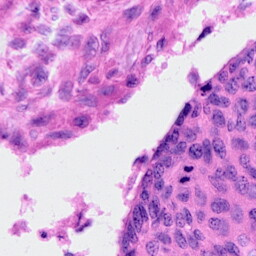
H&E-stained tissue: Cervix